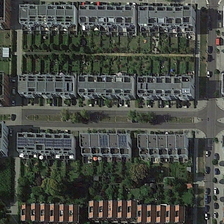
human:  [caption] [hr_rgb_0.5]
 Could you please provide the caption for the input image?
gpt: many buildings and green trees are in a dense residential area .

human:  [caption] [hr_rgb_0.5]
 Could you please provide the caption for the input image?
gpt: many buildings and green trees are in a dense residential area .

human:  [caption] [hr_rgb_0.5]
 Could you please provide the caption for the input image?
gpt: many buildings and green trees are in a dense residential area .

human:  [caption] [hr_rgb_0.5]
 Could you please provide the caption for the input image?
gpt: many buildings and green trees are in a dense residential area .

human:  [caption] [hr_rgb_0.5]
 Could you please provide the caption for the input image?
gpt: many buildings and green trees are in a dense residential area .